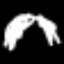
Label: angel